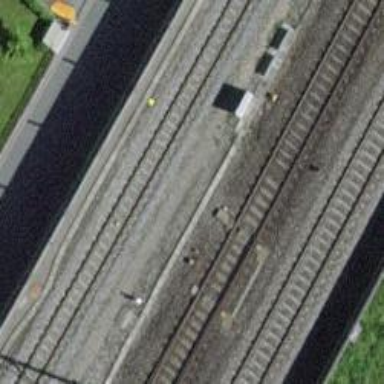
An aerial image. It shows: Railway switch.